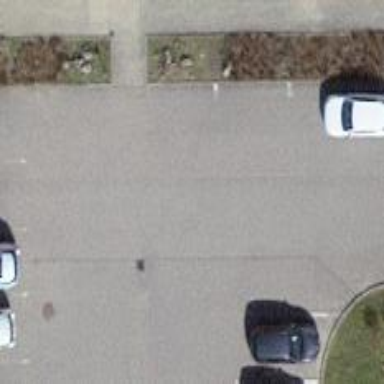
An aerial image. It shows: Asphalt parking aisle road for service vehicles.